Question: I am trying to pick colours for my web app but realizing a huge difference in the way safari renders the stylesheet when compared with firefox or chrome. The red colour in the screenshot is supposed to be #ff3366, however it seems safari chooses to render #ff0036.
I am not sure why I can't find any information on this problem, am I crazy?
I am running 10.9.1 Mavericks
thanks!

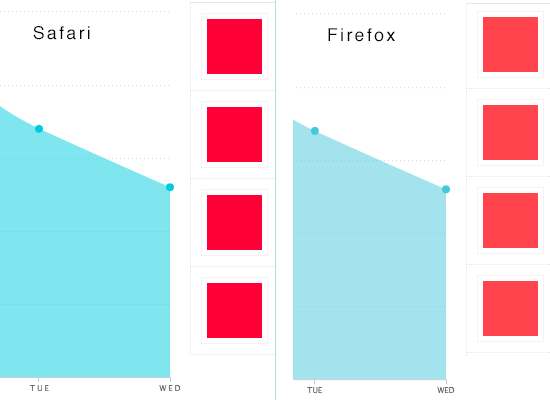
Answer: Sorry, but there's really nothing you can do about it.
- - -